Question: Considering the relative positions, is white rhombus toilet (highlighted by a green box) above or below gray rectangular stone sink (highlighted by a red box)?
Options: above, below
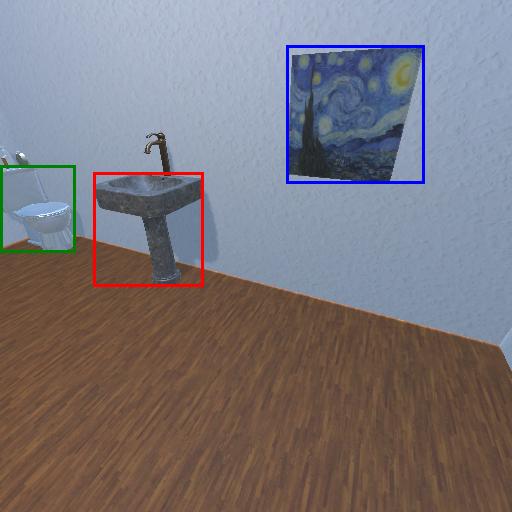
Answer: above